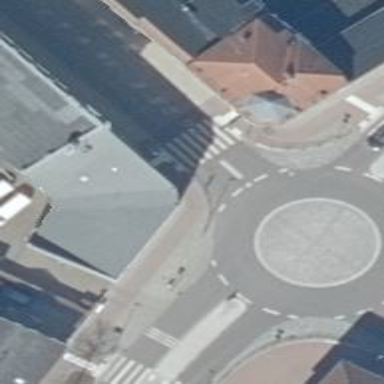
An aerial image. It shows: Tertiary road with asphalt surface leading to mini-roundabout.